Question: I am trying to create a new BST from the intersection of 2 known BSTs. I am getting a NullPointerException in the intersect2 method int he second case, at the line "cur3.item.set_account_id(cur1.item.get_accountid()+ cur2.item.get_accountid());". I know you get the error when you try to dereference the variable without initializing it but i think i am initializing it? I'm not really sure. I would appreciate the help.
'''
public static Bst<Customer> intersect(Bst<Customer> a, Bst<Customer> b){
return( intersect2(a.root, b.root));
}
public static Bst<Customer> intersect2(BTNode<Customer> cur1, BTNode<Customer> cur2){
Bst<Customer> result = new Bst<Customer>();
// 1. both empty -> true
if (cur1==null && cur2==null){
result=null;
}
// 2. both non-empty -> compare them
else if (cur1!=null && cur2!=null) {
BTNode<Customer> cur3 = new BTNode<Customer>();
cur3.item.set_account_id(cur1.item.get_accountid()+ cur2.item.get_accountid());
result.insert(cur3.item);
intersect2(cur1.left, cur2.left);
intersect2(cur1.right, cur2.right);
}
// 3. one empty, one not -> false
else if (cur1==null ||cur2==null){
BTNode<Customer> cur3 = new BTNode<Customer>();
cur3.item=null;
intersect2(cur1.left, cur2.left);
intersect2(cur1.right, cur2.right);
}
return result;
}
'''
Here is the image of the problem:
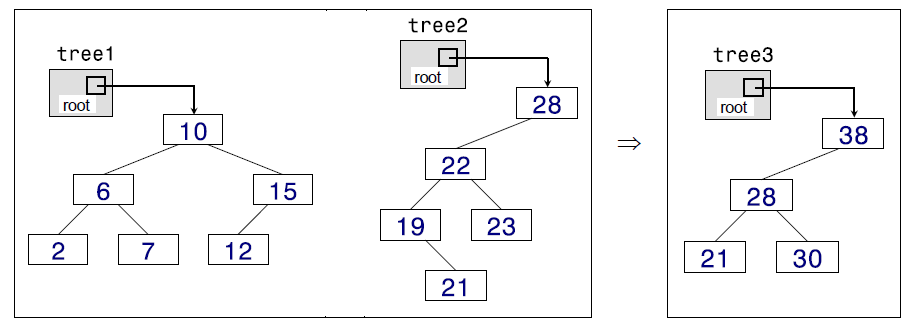
Answer: A NullPointerException can be caused by a number of things. In your given example, cur1 and cur2 are not null, but there is no guarantee that cur1.item, cur1.item.accountId (and similarly for cur2) are not null.
Being as you have no description for the underlying implementation, I cannot assist further.
I can suggest that you do some of a few things:
1.) check the implementation of your objects (if this happens EVERY time, there may be some sort of initialization problem.
2.) Whenever you create an instance of your item, do you make sure to specify the accountId field? Try giving a default value for this field so it cannot be null. (try some sort of illegal value [eg -1, false, etc] and test for it.
If you would post more implementation details, I (or someone) may be able to directly identify the problem.
Regards.
Edit:4/20@17:11
Here's an example of what you should be doing.
'''
public class Customer {
private int accountId;
public Customer() {
this.accountId = 0;
}
public Customer(int account_identification) {
this.accountId = account_identification);
}
//As a side note, general practice implies fields be private
//Use a method (hence the term 'getter' and the reciprocal, 'setter')
public int getId() {
return this.accountId;
}
public void setId(int replacement_account_identification) {
this.accountId = replacement_account_identification;
}
}
'''